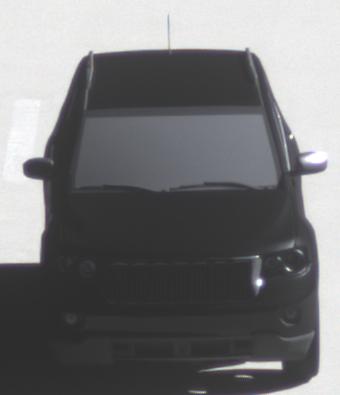
Make: Jeep
Model: Grand Cherokee
Detailed model: WK2
Model produced from: 2010
Model produced until: 2021
Doors: 5
Color: black
Road condition: dry road
Daytime: morning or afternoon
Contrast: high contrast